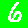
Digit: 6